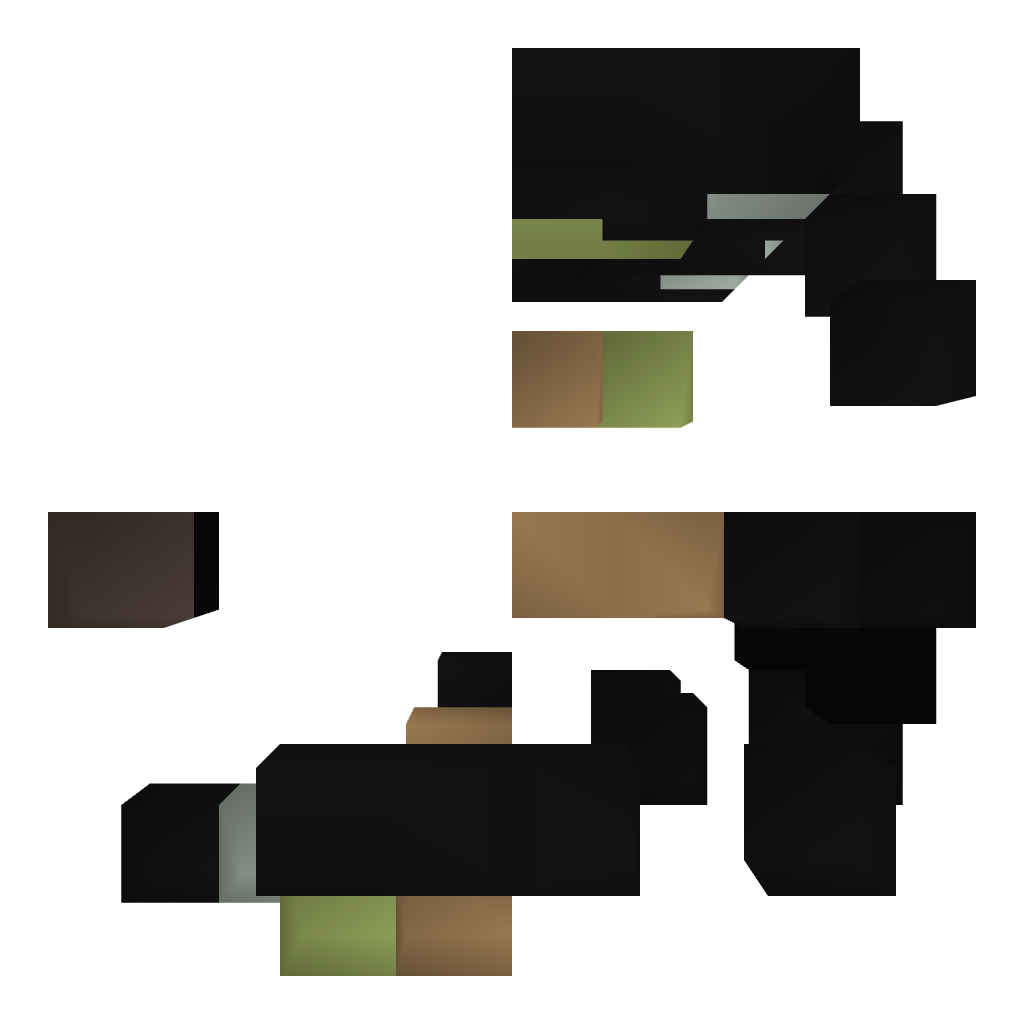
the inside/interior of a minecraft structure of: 3x3 completely hidden piston door